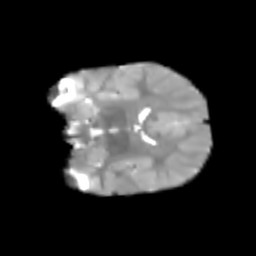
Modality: T2w
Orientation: coronal
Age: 6
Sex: male
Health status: healthy